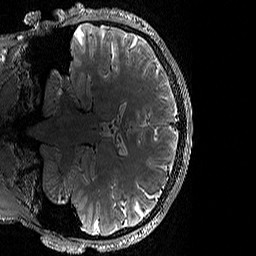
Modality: T2w
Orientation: coronal
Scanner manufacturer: siemens
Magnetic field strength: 3 T
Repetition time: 3.2 s
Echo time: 0.428 s